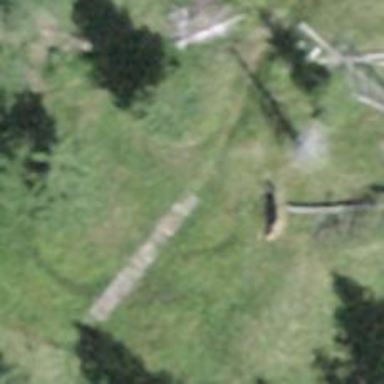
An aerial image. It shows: Path on boardwalk bridge.